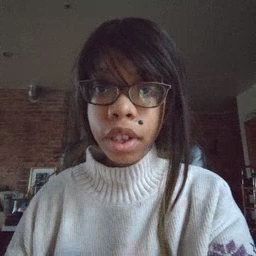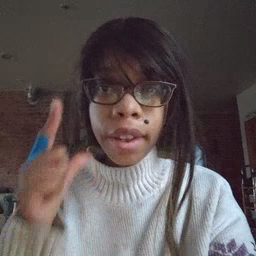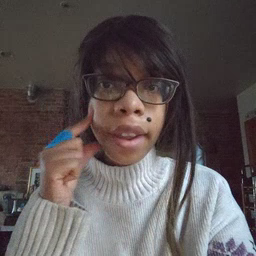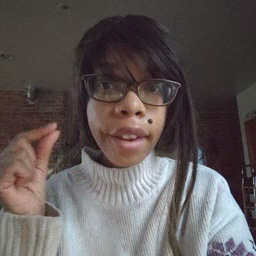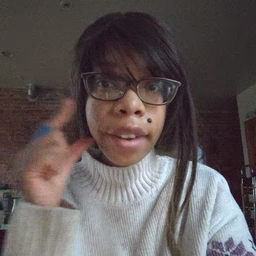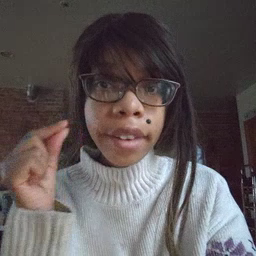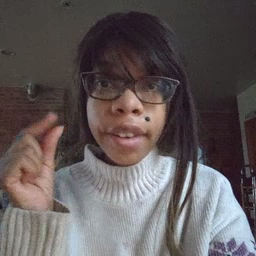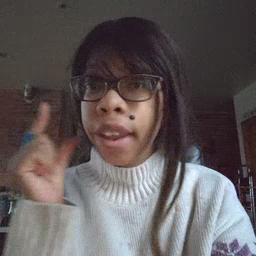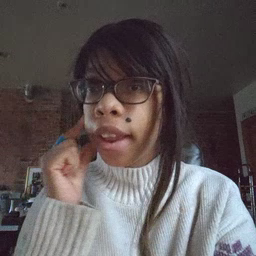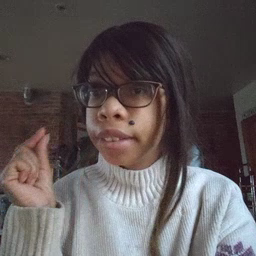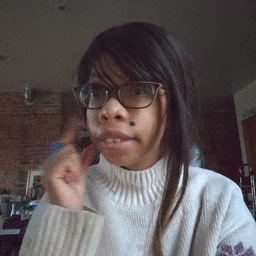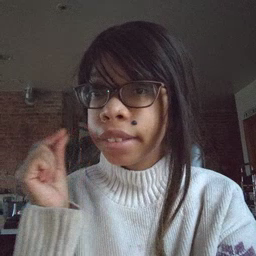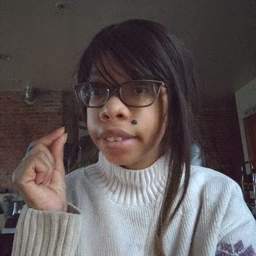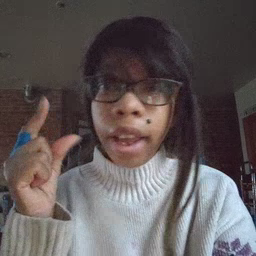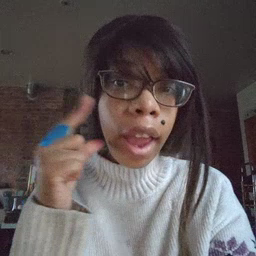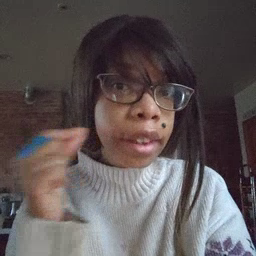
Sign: cat